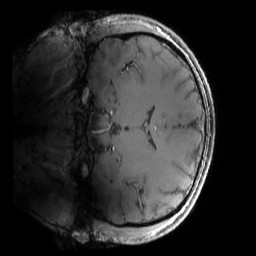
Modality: MP2RAGE
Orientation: coronal